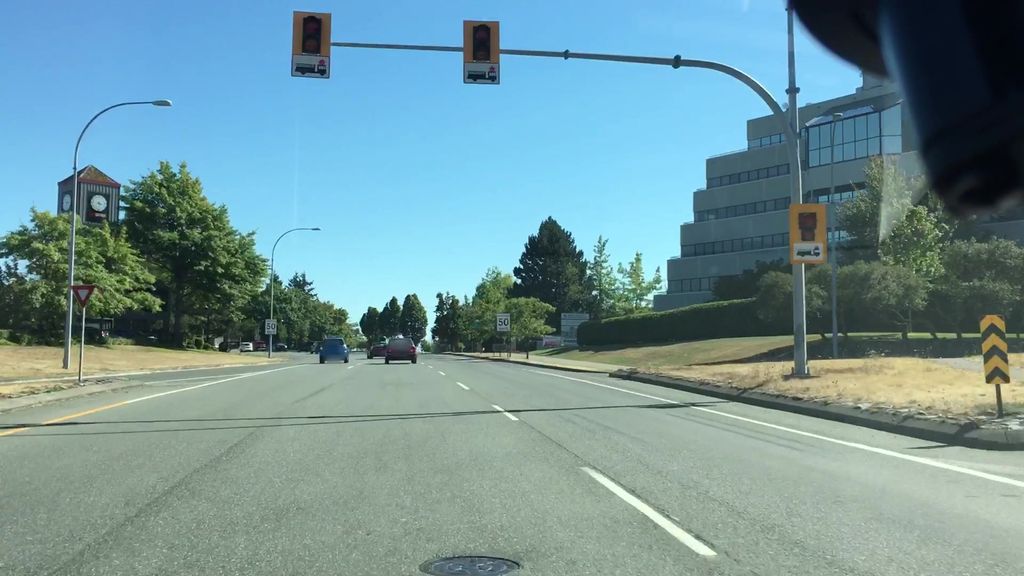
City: victoria